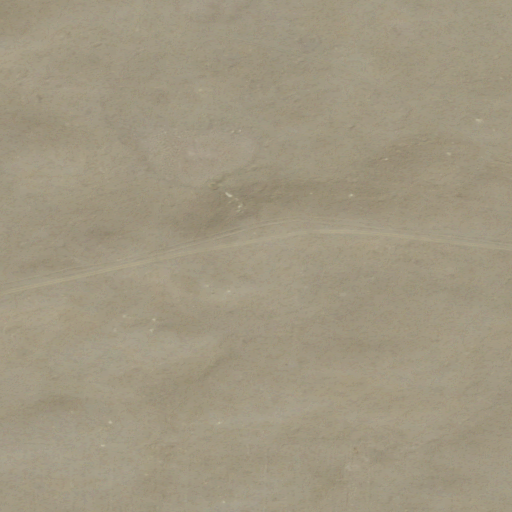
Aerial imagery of cliff(s) in Montana named Cameron Point containing only grassland